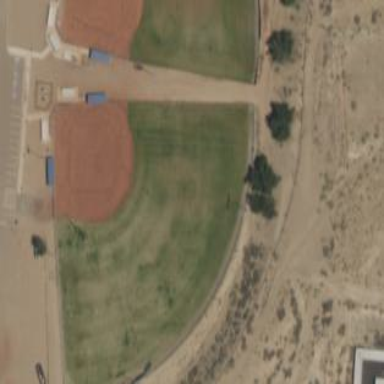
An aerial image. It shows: Baseball pitch for leisure and sports activities.